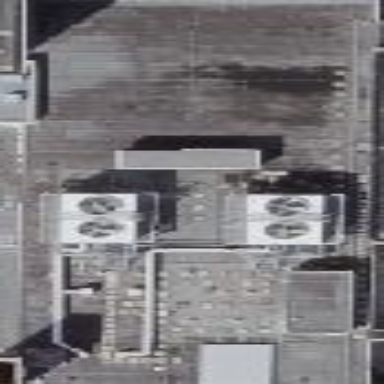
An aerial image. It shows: Part of building.